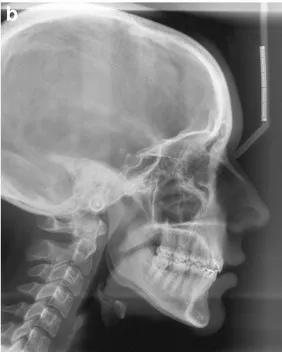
B; Final cephalometric radiograph.
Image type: radiology (x_ray)